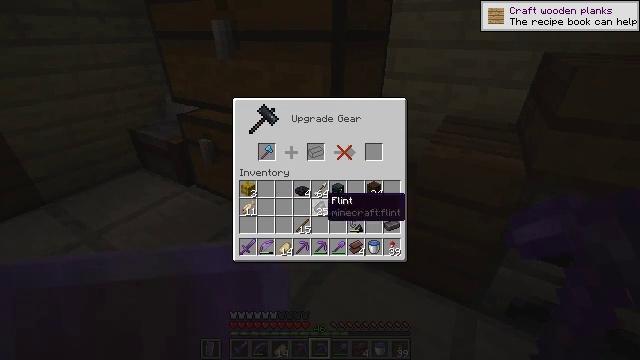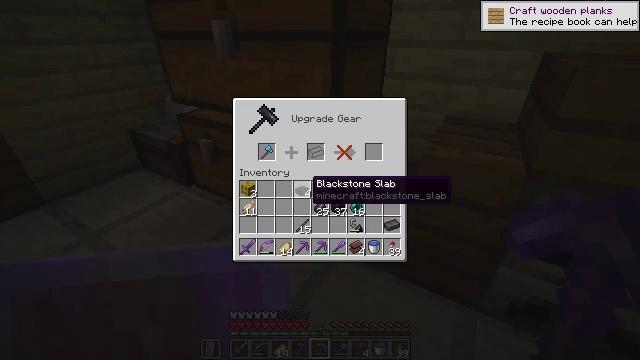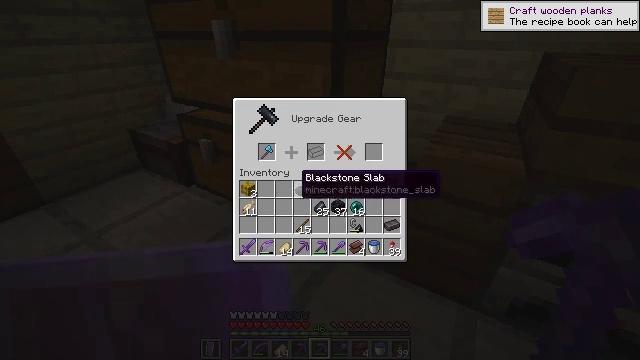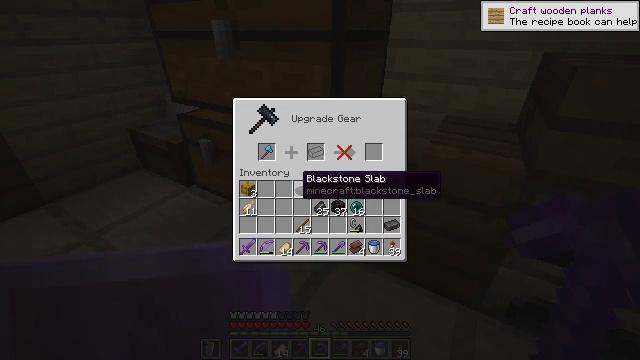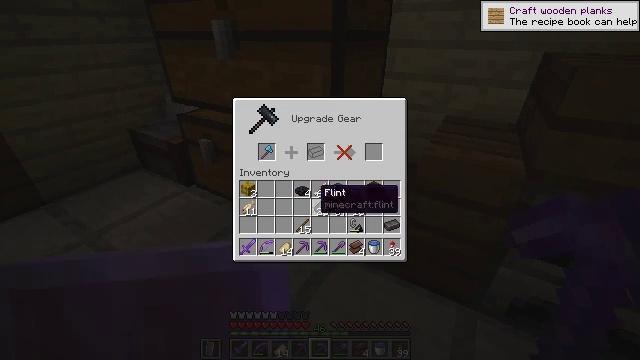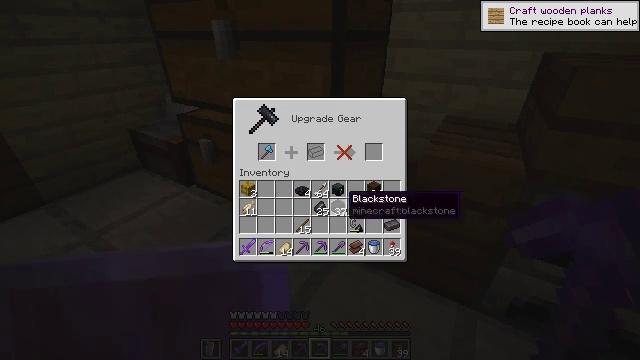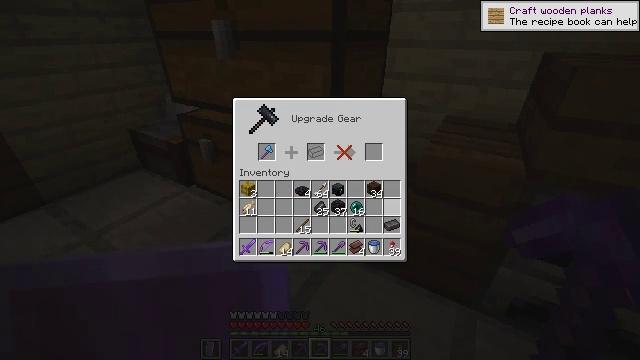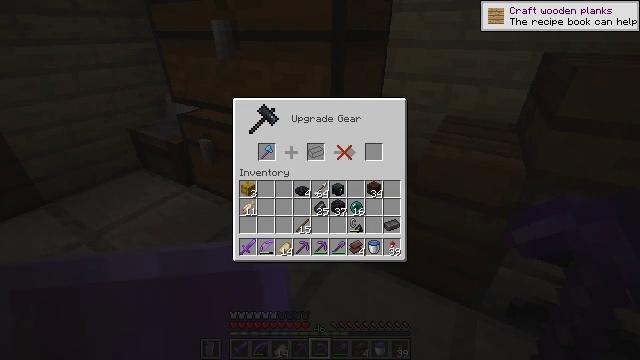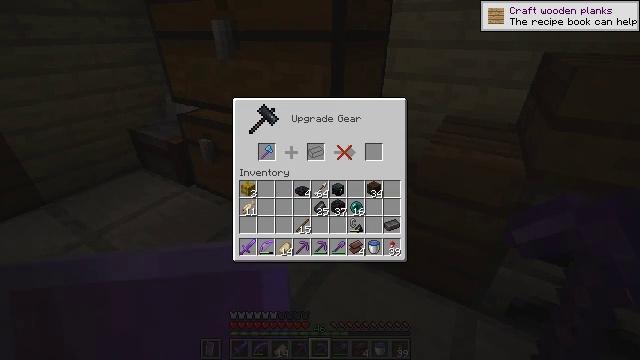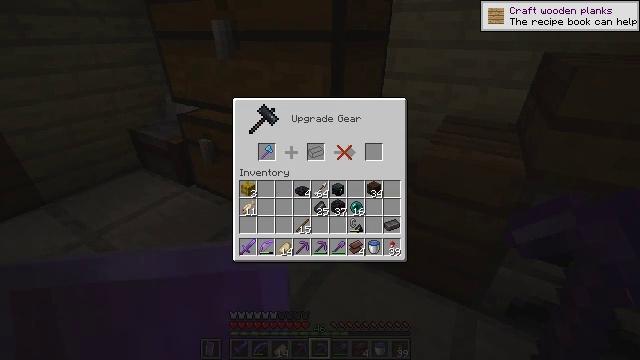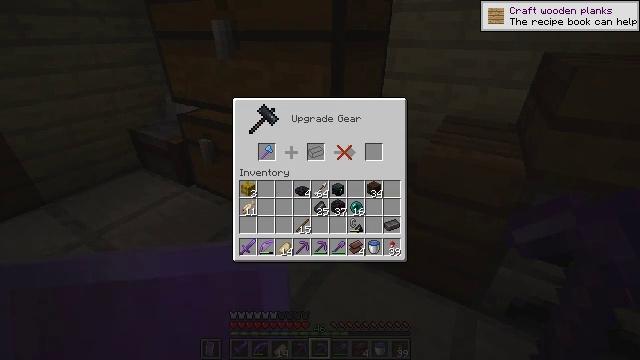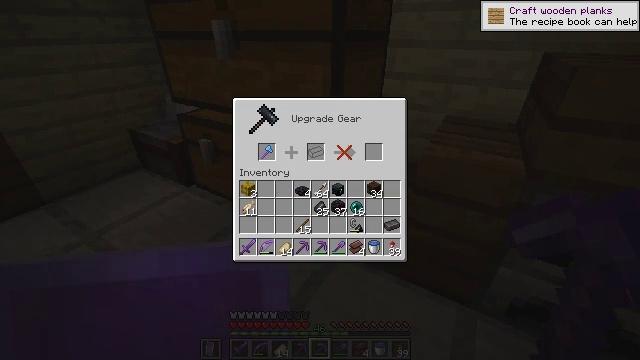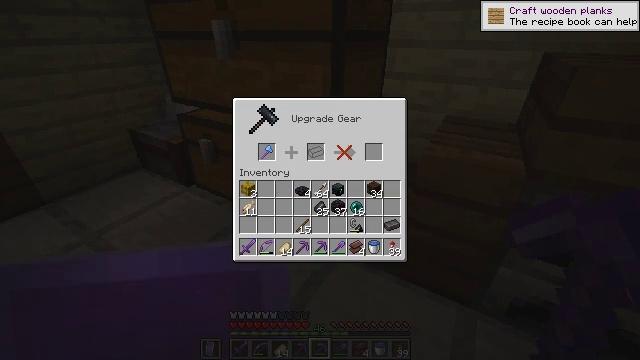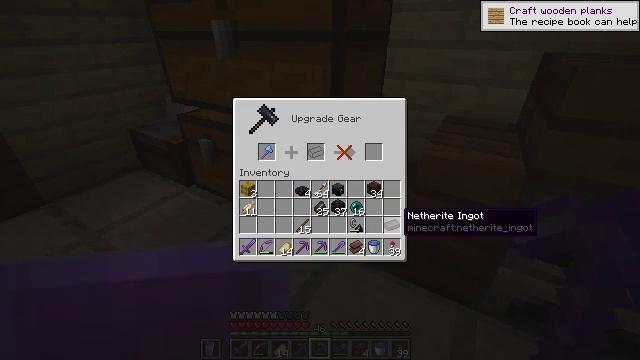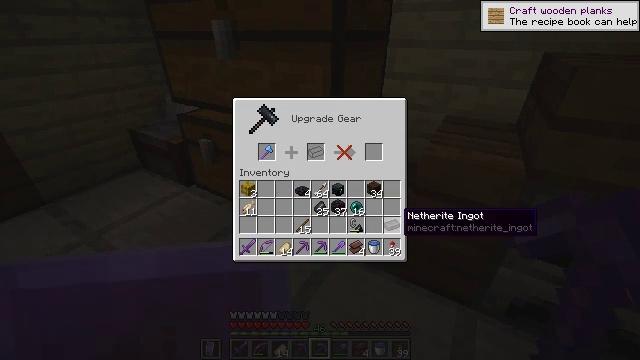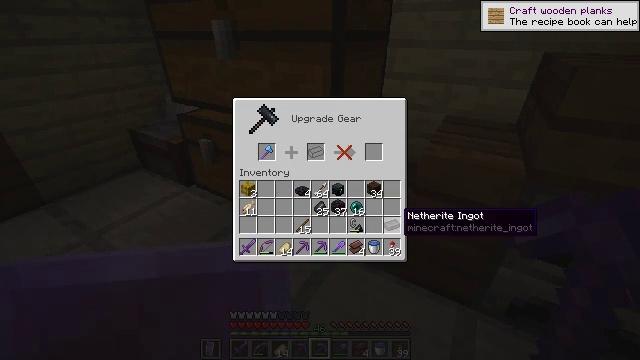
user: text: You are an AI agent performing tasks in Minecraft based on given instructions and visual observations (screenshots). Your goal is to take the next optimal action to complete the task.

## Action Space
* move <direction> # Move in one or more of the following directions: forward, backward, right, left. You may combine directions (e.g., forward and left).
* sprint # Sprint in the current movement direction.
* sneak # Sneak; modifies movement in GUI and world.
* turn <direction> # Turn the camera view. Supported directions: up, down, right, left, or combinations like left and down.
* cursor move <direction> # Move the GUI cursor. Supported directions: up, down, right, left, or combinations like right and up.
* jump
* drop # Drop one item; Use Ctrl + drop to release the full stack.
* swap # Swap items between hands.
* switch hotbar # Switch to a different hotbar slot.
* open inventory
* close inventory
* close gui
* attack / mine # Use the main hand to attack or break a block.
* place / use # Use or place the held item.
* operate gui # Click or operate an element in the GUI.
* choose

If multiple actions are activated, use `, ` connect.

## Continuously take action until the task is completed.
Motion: motion action
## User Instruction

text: Refine ancient debris to craft netherite scrap.
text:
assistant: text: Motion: turn left and up
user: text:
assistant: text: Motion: turn left
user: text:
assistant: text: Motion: no_op
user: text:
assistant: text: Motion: turn right and down
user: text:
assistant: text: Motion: turn right
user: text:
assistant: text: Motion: turn right
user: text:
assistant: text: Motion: turn right
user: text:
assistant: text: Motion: turn right
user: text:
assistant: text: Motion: no_op
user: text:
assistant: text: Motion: no_op
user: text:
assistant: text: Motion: no_op
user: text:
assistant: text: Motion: sneak
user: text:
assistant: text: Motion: sneak
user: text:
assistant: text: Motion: sneak
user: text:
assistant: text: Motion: sneak
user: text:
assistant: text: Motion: sneak
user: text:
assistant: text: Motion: sneak
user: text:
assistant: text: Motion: sneak, attack / mine
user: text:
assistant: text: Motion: sneak, attack / mine
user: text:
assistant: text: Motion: sneak, attack / mine
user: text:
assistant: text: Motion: sneak, attack / mine
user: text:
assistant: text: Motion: sneak, attack / mine
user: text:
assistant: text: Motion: sneak, attack / mine
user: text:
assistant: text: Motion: sneak, attack / mine
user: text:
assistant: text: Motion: sneak
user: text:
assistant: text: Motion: sneak, turn left and up
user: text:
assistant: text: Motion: turn left and up
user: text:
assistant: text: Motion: turn left and up
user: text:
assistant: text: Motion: turn up
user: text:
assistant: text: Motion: no_op